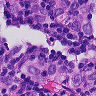
Metastatic tissue present: yes